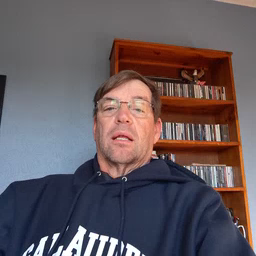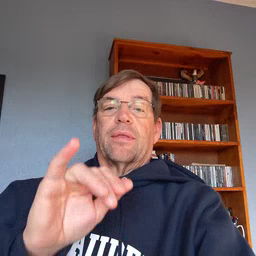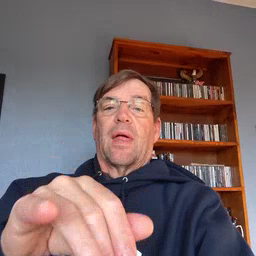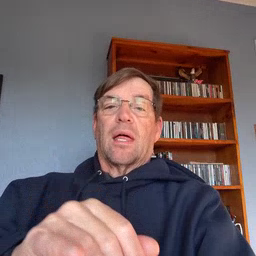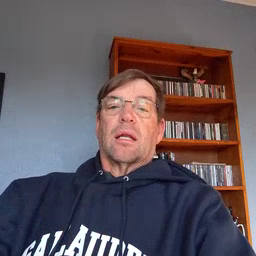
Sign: that